Field crop: maize
Growth stage: 1
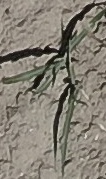
Species: sorghum